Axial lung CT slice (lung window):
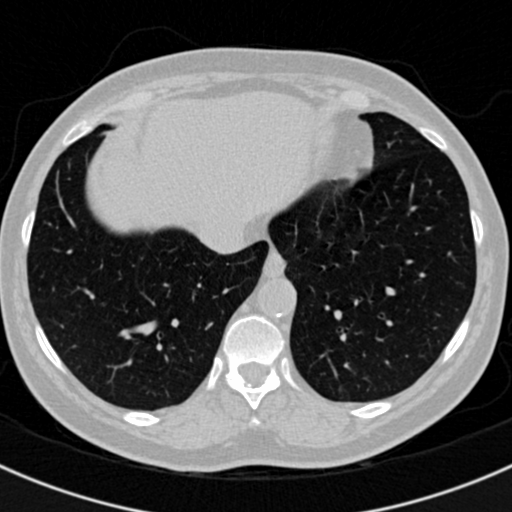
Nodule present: no